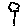
Label: tree